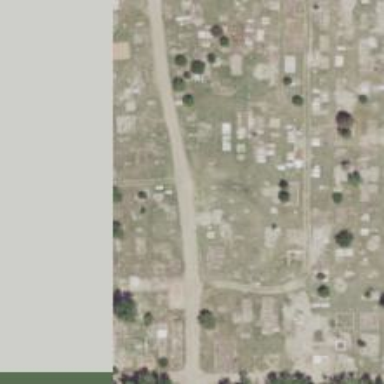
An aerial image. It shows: Cemetery.